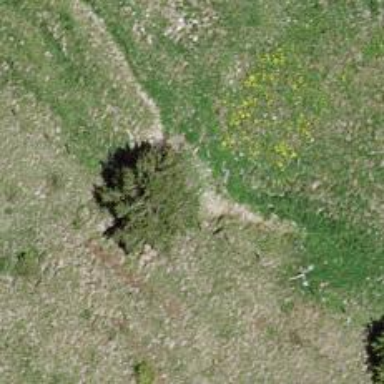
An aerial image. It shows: Needle-leaved tree in its natural environment.